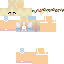
A female human skin with pale skin, wearing blonde long hair dressed in a blue tshirt and red pants, featuring a closed mouth.